Question: Google maps API V3 offers two ways to convert an address to a LatLng: google.maps.Geocoder class and Google Geocoding API. While I found that the two methods return different results when I tried to get the LatLng of the same address. And google.maps.Geocoder is more accurate as I have found. Why is that?
I need to make an application to get the LatLng of a list of addresses so the google.maps.Geocoder cannot help on this but the Google Geocoding API is not so accurate. Any ideas?
For example:
On the picture below, the red icon is the result of google.maps.Geocoder and the blue one is the result of Google Geocoding API. They are both from the address: "1 Xinjiekou North Street, Beijing, China"
Thank you!

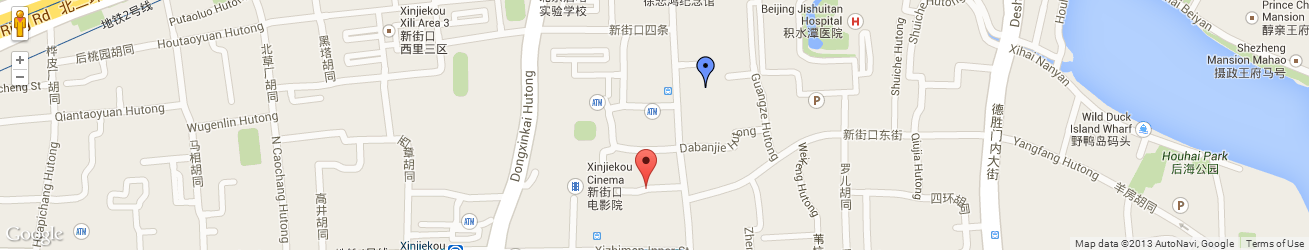
Answer: They both return the same coordinates for me:
<URL>
Xinjiekou 1st Alley, Xicheng, Beijing, China, 100035 (39.<PHONE>, 116.37176850000003)
<URL>
'''
"location" : {
"lat" : 39.<PHONE>,
"lng" : <PHONE>
},
'''